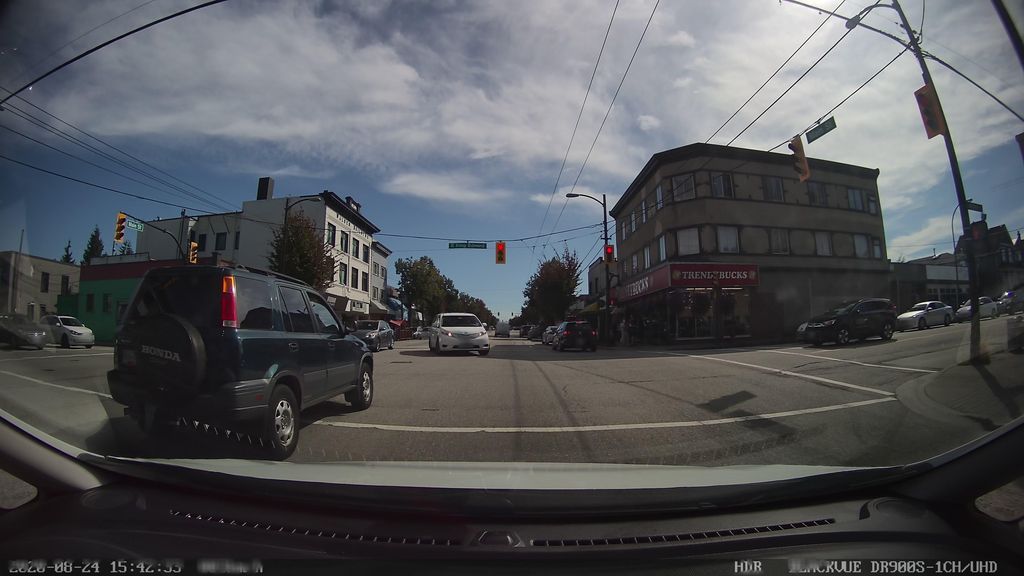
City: vancouver